Question: I am in the process of developing a thumbnail MKMapView to show a singular point on the map. However, as the thumbnail is only 70x61px, the google logo takes up a large proportion of the map.
Please can you tell me a way of using the MKMapView so that the google logo is less visible or can't been seen, but avoiding app rejection, or any alternatives to using the MKMapView?
Thanks in advanced.
How it looks at the moment:

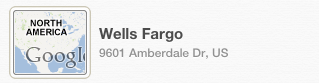
Answer: Have you looking into the Google Maps Static API? It returns regular jpeg maps rather than interactive ones. You might be able to craft a URL that gets you a small enough image for your thumbnail. I don't know whether that would be ok according to their license or not.